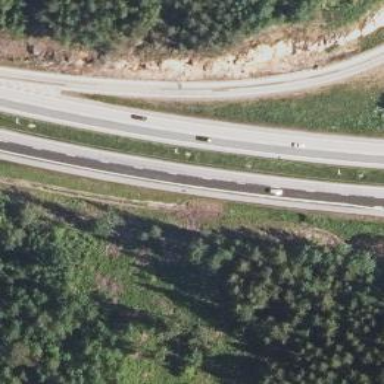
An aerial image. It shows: Asphalt motorway.